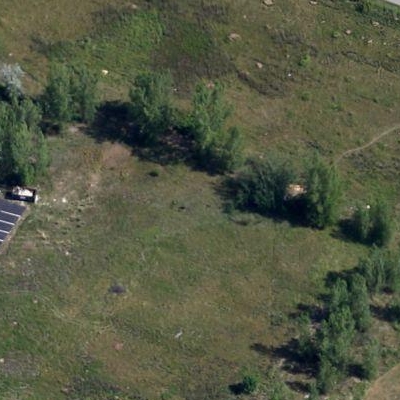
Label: aGrass